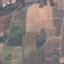
Land use / land cover class: PermanentCrop